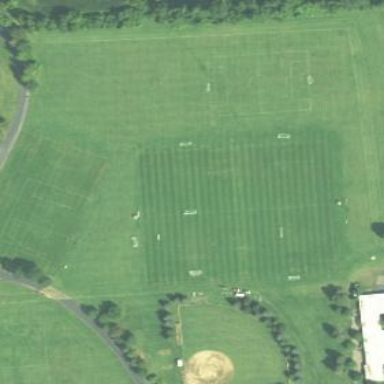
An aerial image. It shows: Soccer pitch designated for leisure and sports activities.